Question: I'm having an issue with colorbox when I have loaded content via AJAX. I use the normal code that is given from the docs:
'''
$(document).ready(function(){
$(".lightbox").colorbox();
});
'''
It works when on this page:
<URL>
But not when I load in the content from AJAX (circled in red):

<URL>
I'm really stumped and this first time I have ever tried colorbox, so any help is helpful.
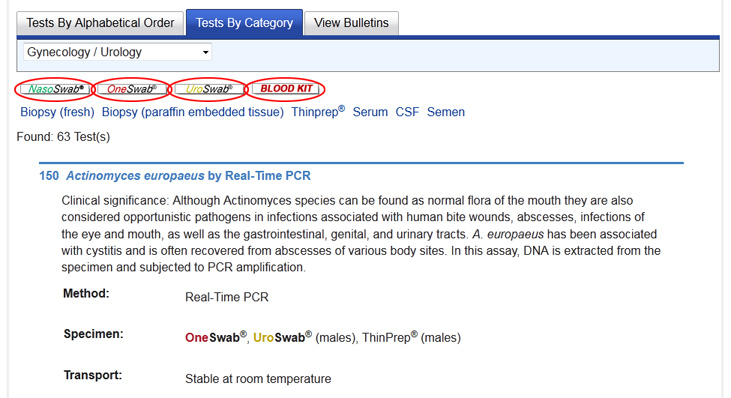
Answer: problem is, that webpage is already "ready",
ajax request are small single requests, $(document) object dont know about them.
add
'''
$(".lightbox").colorbox();
'''
into showTestList.js to line 23, where you process the response.
And little help: look for jQuery.ajax functions :)